Question: I have created a data table which contains 4 columns, 3 are strings and another one is Boolean type.
i mapped the datatable(xmldatadocument) to the datagridview in wpf.
so the resulting looks text column and checkbox column in data grid.
And i added a checkbox header template to the chekbox column header.
I am able to perform uncheck all checkboxes in column when i he header checkbox is unchecked.
I am also able to perform check all checkboxes in column when the header chekcbox is checked.but i am bit troubled in if one of checkbox in that column is unchecked i need to uncheck the header checkbox also..
Kindly help me to resolve this..
i've added the screenshot, XAML and Code below.

PS: using WPF datagrid.
'''
<dg:DataGrid.Columns>
<dg:DataGridCheckBoxColumn Binding="{Binding Check}" Width="50" >
<dg:DataGridCheckBoxColumn.HeaderTemplate>
<DataTemplate x:Name="dtAllChkBx">
<CheckBox Name="cbxAll" Content="{x:Static properties:Resources.lblAll}" Checked="CheckBox_Checked" Unchecked="CheckBox_Unchecked"></CheckBox>
</DataTemplate>
</dg:DataGridCheckBoxColumn.HeaderTemplate>
public static ObservableCollection<Lst> list = new ObservableCollection<Lst>();
private void CheckBox_Checked(object sender, RoutedEventArgs e)
{
for (int i = 0; i < list.Count; i++)
{
list[i].Check = true;
}
}
private void CheckBox_Unchecked(object sender, RoutedEventArgs e)
{
for (int i = 0; i < list.Count; i++)
{
list[i].Check = false;
}
}
public class Lst : ObservableCollection<Lst>
{
public bool Check { get; set; }
}
'''
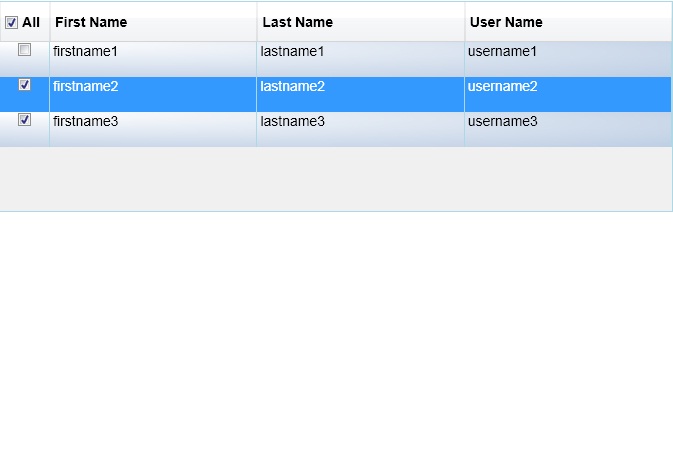
Answer: Here is the control template for the header
'''
<Style x:Key="checkBoxHeaderStyle"
TargetType="{x:Type w:DataGridColumnHeader}">
<Setter Property="Template">
<Setter.Value>
<ControlTemplate TargetType="{x:Type w:DataGridColumnHeader}">
<CheckBox
IsChecked="{Binding Path = IsSelectAllChecked , Mode = TwoWay}"/>
</ControlTemplate>
</Setter.Value>
</Setter>
</Style>
'''
Here is the template column applying the style
'''
<w:DataGridTemplateColumn MinWidth="50"
HeaderStyle="{DynamicResource checkBoxHeaderStyle}"
CanUserResize="False">
<w:DataGridTemplateColumn.CellTemplate>
<DataTemplate>
<CheckBox Name="selectAllCheckBox"
HorizontalAlignment="Center" Margin="1,0,0,0" VerticalAlignment="Center"
IsChecked="{Binding Path = IsSelected, Mode=TwoWay}" />
</DataTemplate>
</w:DataGridTemplateColumn.CellTemplate>
</w:DataGridTemplateColumn>
'''
The is selected property is
'''
public bool IsSelected
{
get { return selected; }
set { selected = value;
OnPropertyChanged("IsSelected");
}
}
'''
For the header check box
'''
public bool IsSelectAllChecked
{
get { return isSelectAllChecked; }
set
{
isSelectAllChecked = value;
base.OnPropertyChanged("IsSelectAllChecked");
//Call the method which sets the IsSelected property to true of false, based on value
SetAllCheckBoxesState(value);
}
}
'''
I hope it helps :)